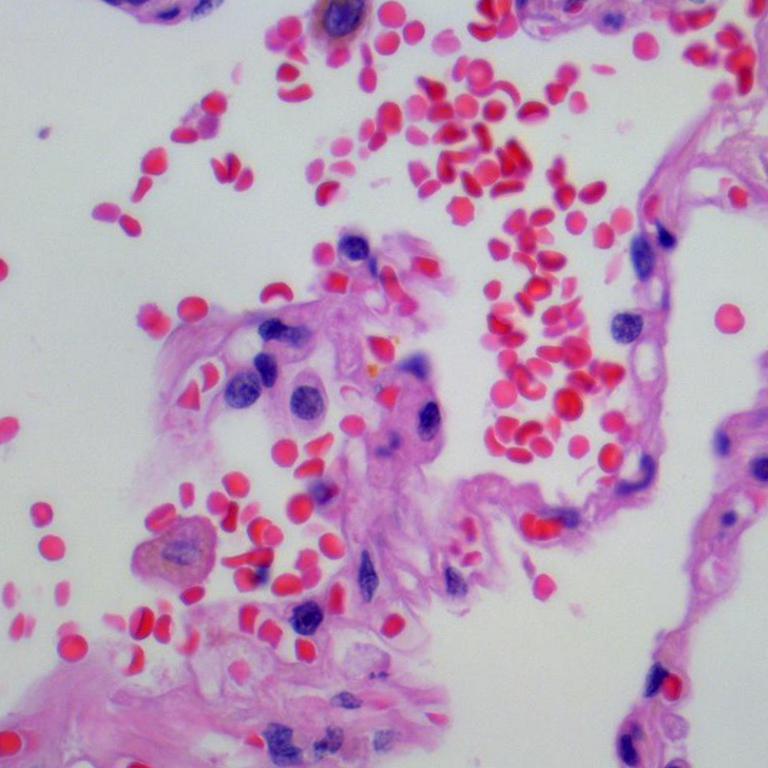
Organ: lung
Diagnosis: benign